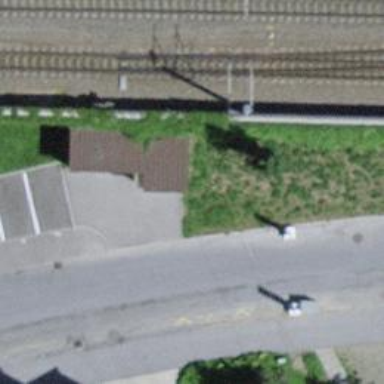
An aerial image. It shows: Bicycle rental facility.